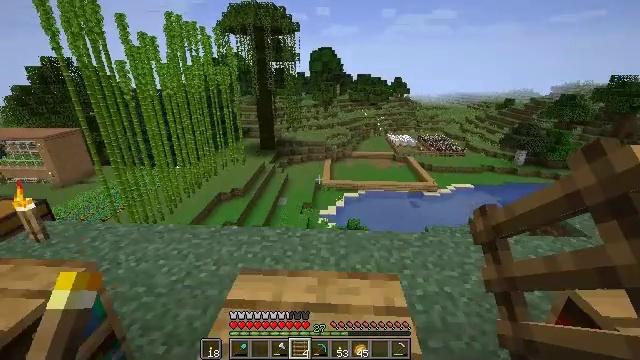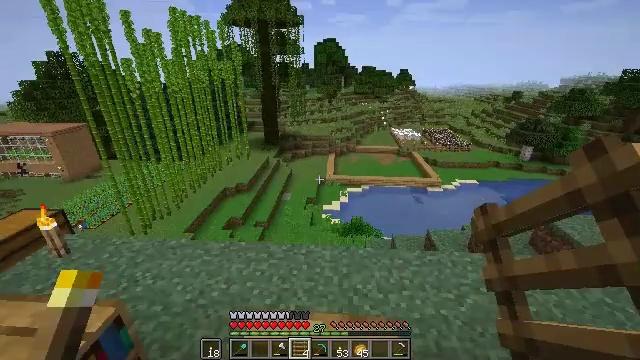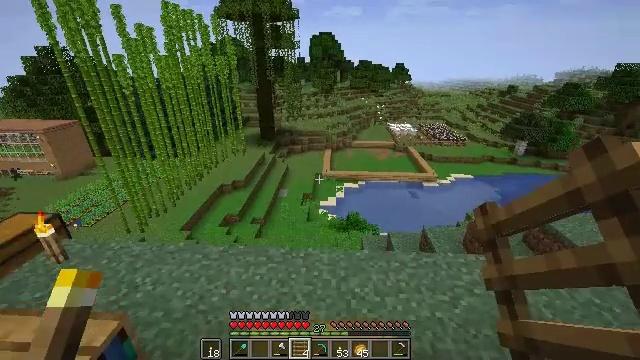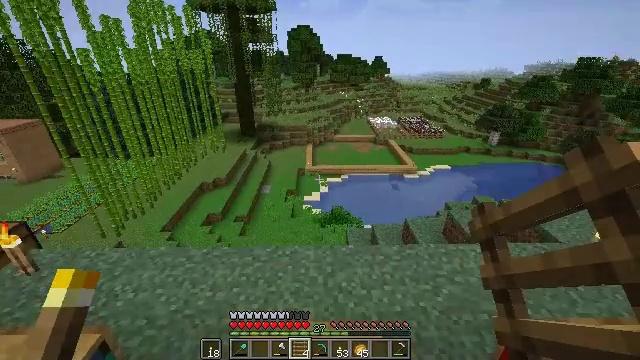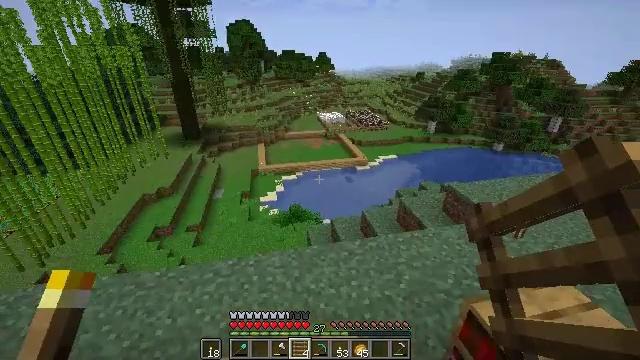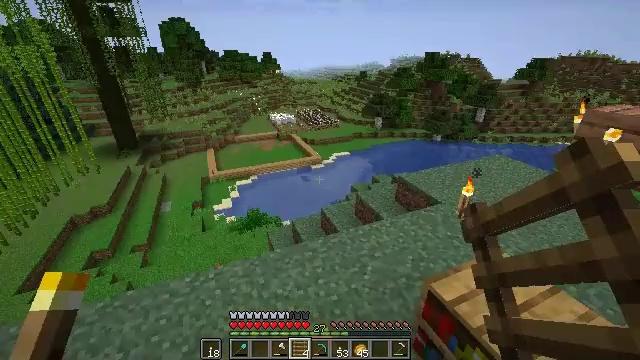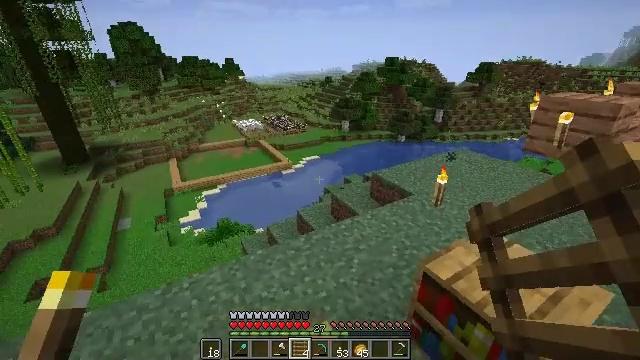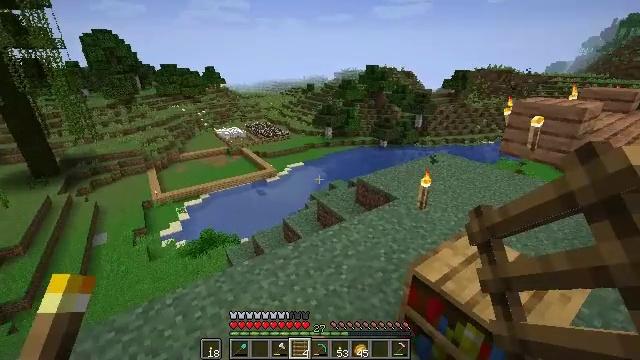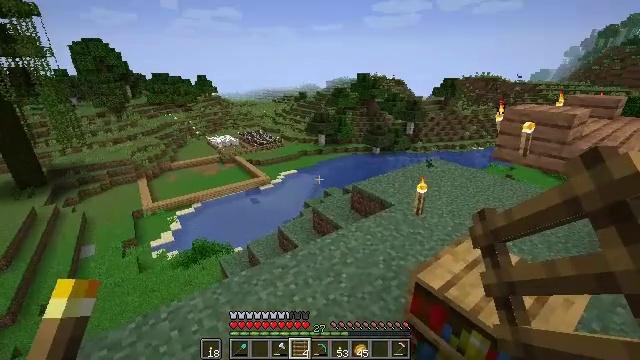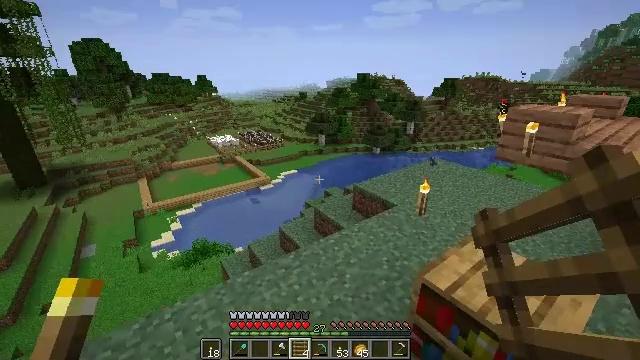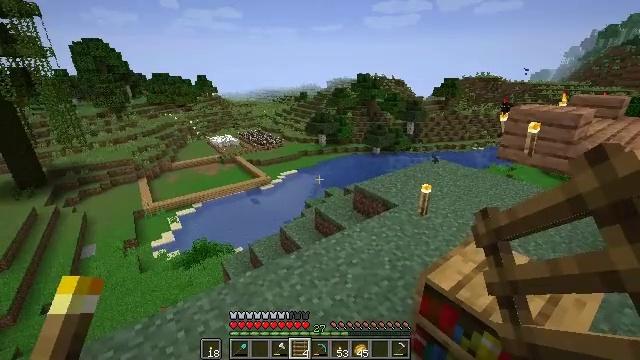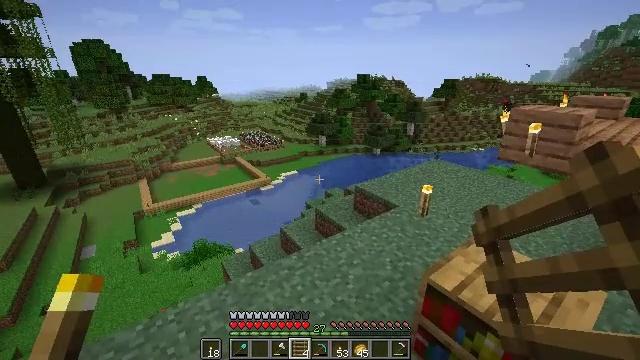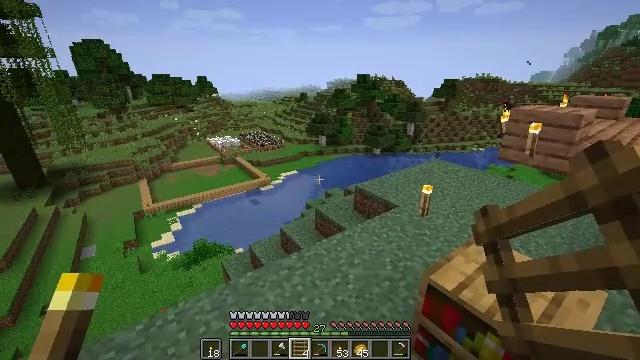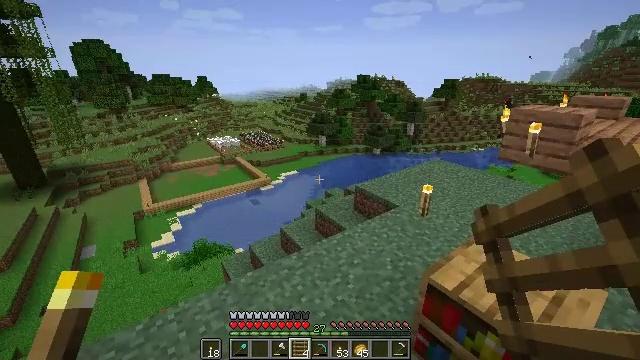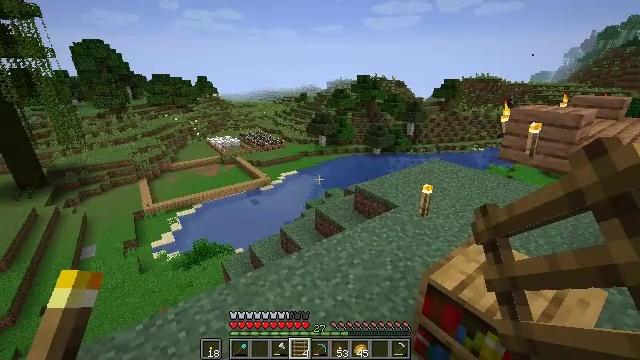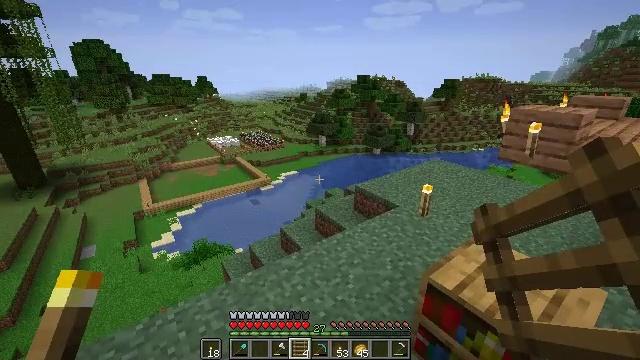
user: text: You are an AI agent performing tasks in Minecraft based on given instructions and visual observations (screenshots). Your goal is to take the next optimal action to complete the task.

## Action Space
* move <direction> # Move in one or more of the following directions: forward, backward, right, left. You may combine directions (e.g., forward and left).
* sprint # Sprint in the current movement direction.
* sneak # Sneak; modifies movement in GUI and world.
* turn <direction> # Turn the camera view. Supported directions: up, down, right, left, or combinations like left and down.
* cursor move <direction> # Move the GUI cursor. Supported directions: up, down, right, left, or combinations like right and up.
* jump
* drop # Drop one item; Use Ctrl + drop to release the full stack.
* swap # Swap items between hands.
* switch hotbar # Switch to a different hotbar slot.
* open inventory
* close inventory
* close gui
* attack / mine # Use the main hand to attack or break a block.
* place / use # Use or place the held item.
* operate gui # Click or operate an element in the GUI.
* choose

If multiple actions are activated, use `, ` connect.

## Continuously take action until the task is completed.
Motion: motion action
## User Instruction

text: Collect the ladder block.
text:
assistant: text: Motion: move forward, turn down, jump
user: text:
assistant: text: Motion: move forward and move left, turn down, jump
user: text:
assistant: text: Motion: move forward and move left, turn right and down, jump
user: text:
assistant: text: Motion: move forward and move left, turn right
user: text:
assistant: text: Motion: move left, turn right
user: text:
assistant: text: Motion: turn right and up
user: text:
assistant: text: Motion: turn right and up
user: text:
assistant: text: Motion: turn right and up
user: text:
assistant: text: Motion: no_op
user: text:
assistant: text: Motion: no_op
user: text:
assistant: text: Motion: no_op
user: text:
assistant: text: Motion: no_op
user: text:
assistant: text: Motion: no_op
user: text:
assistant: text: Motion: no_op
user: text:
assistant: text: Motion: no_op
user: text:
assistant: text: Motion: no_op
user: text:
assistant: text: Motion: no_op
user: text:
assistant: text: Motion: no_op
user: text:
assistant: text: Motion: no_op
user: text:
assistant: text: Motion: no_op
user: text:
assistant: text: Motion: no_op
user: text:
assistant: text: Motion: no_op
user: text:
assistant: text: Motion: no_op
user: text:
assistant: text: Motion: no_op
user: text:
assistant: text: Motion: no_op
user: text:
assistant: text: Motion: no_op
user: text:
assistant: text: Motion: no_op
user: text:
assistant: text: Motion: turn left
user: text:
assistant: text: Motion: turn left
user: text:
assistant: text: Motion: turn left and up